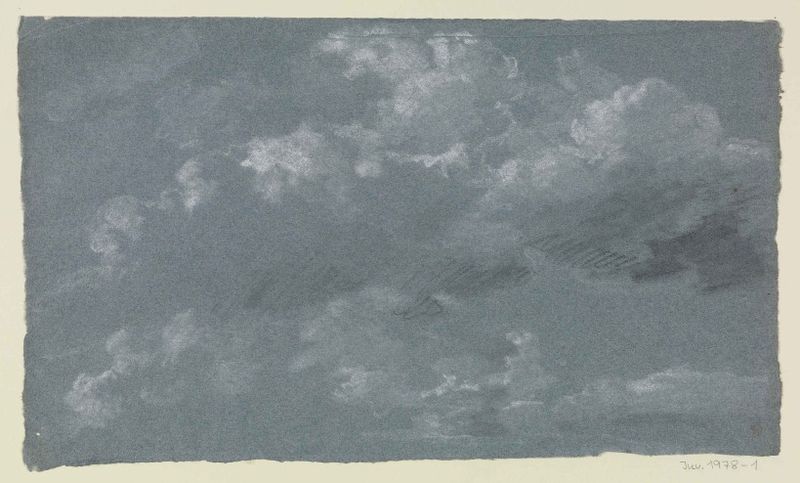
Titel: Leicht bewölkter Himmel
Künstler: Johann Georg von Dillis
Standort: Karlsruhe
Institution: Staatliche Kunsthalle Karlsruhe
Schlagwörter: blau, dunkel, gemälde, gewitter, himmel, weiß, wolken, gelb, grün, landschaft, ausschnitt, braun, grau, hell, kreide, schwarz, skizze, zeichnung, wolke, beige, expressionismus, malerei, alt, barock, rahmen, bild, signatur, öl, natur, wind, flach, rauch, turm, deutschland, ruhig, schrift, sommer, papier, studie, datierung, abstrakt, farben, grafik, nebel, schattierung, signiert, rand, romantik, sturm, unwetter, wetter, einfach, zeitgenössisch, datum, striche, regen, schlicht, druck, wolkig, druckgrafik, schraffur, radierung, karte, serie, chwarz, eintönig, malerie, graublau, zeichnun, inventarnummer, gemölde, pastel, dillis, inventar, mischtechnik, passepartout, inn, höhung, strum, dunekl, zustand, juni, monoton, randlos, fluffig, rahmenlos, 1878, 1, 1978, 1. juni, inv. nummer, inventarnumme, schiefergrau